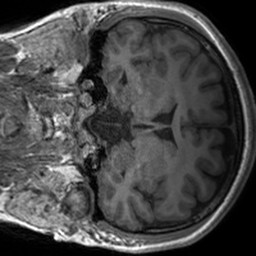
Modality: T1w
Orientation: coronal
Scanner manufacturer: siemens
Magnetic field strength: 3 T
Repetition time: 1.54 s
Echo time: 0.00234 s